Question: I have two tables that are supposed to be related.

Tables and Coloums Specification
Primary key table
ProductCategory
ProductCategoryID
Foreign key table
SubProductCategory2
ProductCategoryID
In the controller I have the following methods when creating sub category...
'''
public ActionResult Create()
{
ViewBag.ProductCategory = db.ProductCategories.OrderBy(p =>
p.ProductCategoryID).ToList();
ViewBag.SubProductCategory2 = db.SubProductCategory2.OrderBy(a =>
a.ProductCategoryID).ToList();
var PC2 = new SubProductCategory2();
return View(PC2);
}
public ActionResult Create(SubProductCategory2 Createsubcat2,
FormCollection values)
{
if (ModelState.IsValid)
{
db.AddToSubProductCategory2(Createsubcat2);
db.SaveChanges();
//error pointing here and the full error message I am getting is...
/*error: System.Data.SqlClient.SqlException:
* The INSERT statement conflicted with the FOREIGN KEY constraint
* "FK_SubProductCategory2_ProductCategory". The conflict occurred in
* database "MyHouseDB", table "dbo.ProductCategory", column
* 'ProductCategoryID'. The statement has been terminated.*/
return RedirectToAction("/");
}
ViewBag.ProductCategory = db.ProductCategories.OrderBy(p =>
p.ProductCategoryID).ToList();
ViewBag.SubProductCategory2 = db.SubProductCategory2.OrderBy(a =>
a.ProductCategoryID).ToList();
return View(Createsubcat2);
}
ViewBag.ProductCategory = db.ProductCategories.OrderBy(p =>
p.ProductCategoryID).ToList();
ViewBag.SubProductCategory2 = db.SubProductCategory2.OrderBy(a =>
a.ProductCategoryID).ToList();
return View(Createsubcat2);
'''
in the views I have the following code...
'''
<div class="editor-label">
@Html.LabelForModel()
</div>
<div class="editor-field">
@Html.DropDownList("CategoryName", new
SelectList((System.Collections.IEnumerable)ViewData["ProductCategory"],
"ProductCategoryID", "CategoryName"))
@Html.ValidationMessageFor(model => model.ProductCategory.CategoryName)
'''
Could some tell me how to solve the The INSERT statement conflicted with the FOREIGN KEY constraint error message. Correct me if I'm wrong, have I created the relationship between two tables incorrectly or the problem else where? Thanks in advance.
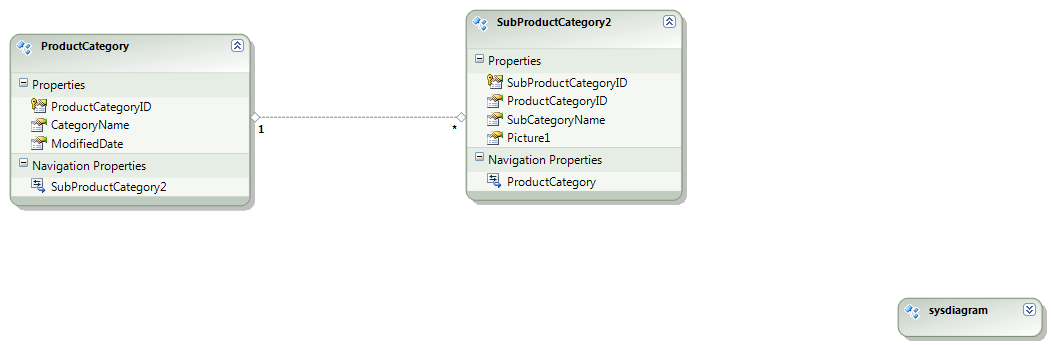
Answer: I have found the problem. It was my sql database design not MVC coding side. I removed CategoryName column from SubCategory table. I could have felt the CategoryName as long as Allow Null was set to true. There was no point in doing that has PrimaryKey had been setup correctly for the two tables.